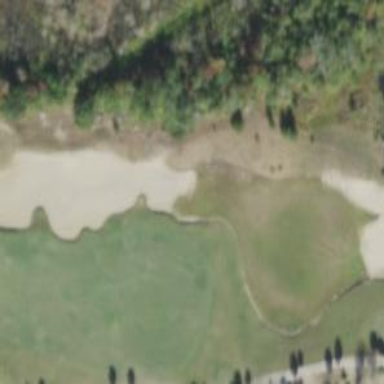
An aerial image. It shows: Sandy area is golf bunker.